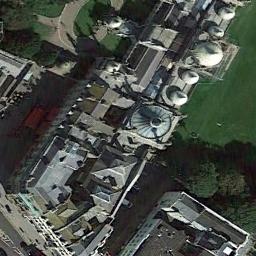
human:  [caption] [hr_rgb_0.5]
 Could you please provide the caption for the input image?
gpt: The palace is on the grass next to some trees .

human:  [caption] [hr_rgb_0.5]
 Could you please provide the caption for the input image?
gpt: The palace with some domes of different sizes is surrounded by some other buildings and a lawn .

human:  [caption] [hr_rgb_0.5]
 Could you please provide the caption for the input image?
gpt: The roof of this palace is black and there is a white vacant lot in front of the palace .

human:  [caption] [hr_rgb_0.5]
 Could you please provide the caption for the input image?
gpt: The grass is beside the palace .

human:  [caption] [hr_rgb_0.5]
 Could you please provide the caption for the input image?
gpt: There are green lawns and trees beside the palace .